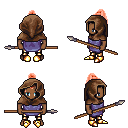
a pixel art fantasy rpg character, male body template, human, dark skin, chain tabard jacket, gold greaves, red long topknot hairstyle, cloth hood, gold boots, spear, four views (front, back, left, right), 2x2 character sprite sheet, small pixel art, hard edges, no anti-aliasing